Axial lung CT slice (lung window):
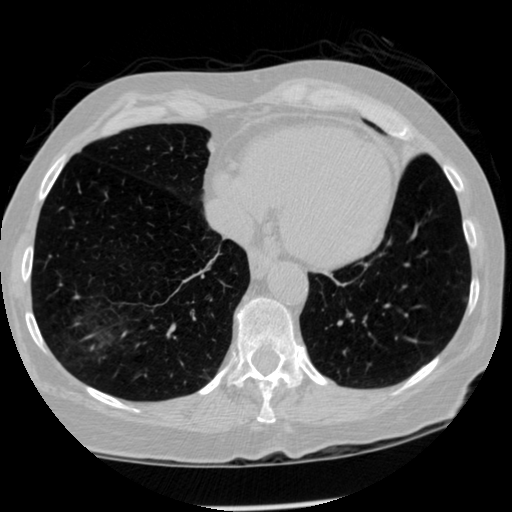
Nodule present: yes
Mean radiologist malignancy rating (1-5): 2.333